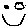
Label: smiley face